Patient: sex F, age 80
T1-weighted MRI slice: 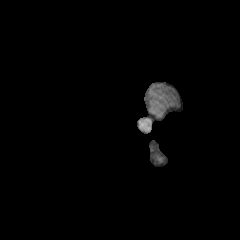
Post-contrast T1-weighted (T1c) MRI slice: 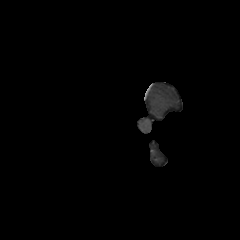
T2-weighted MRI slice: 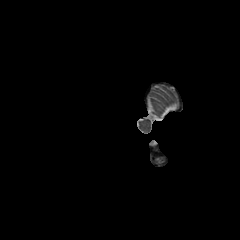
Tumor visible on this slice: no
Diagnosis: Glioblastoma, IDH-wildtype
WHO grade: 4